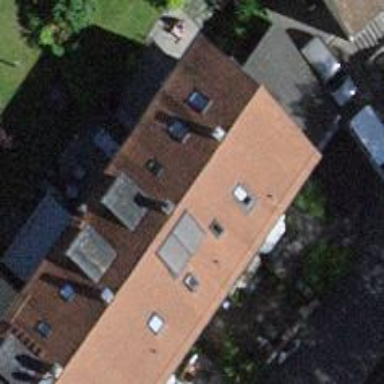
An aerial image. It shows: Terrace building.